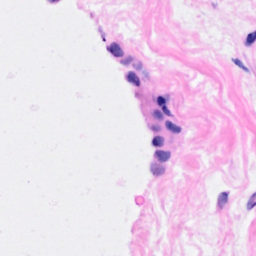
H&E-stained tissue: Breast